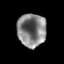
Tissue: prostate
Cell type: T cells
Senescence score: 0.3025
Nuclear area (px): 932
Mean DAPI intensity: 131.411